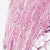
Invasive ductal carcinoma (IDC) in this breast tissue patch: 0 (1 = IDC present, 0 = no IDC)